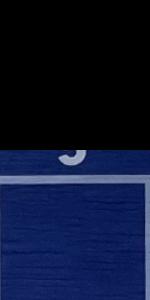
Label: Empty